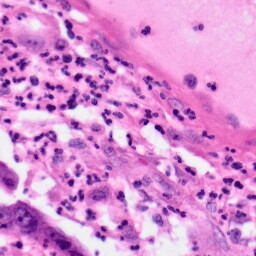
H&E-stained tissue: Pancreatic